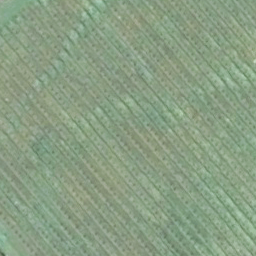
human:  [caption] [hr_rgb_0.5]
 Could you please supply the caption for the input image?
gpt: It is a piece of cropland .

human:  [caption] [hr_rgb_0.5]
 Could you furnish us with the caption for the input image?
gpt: There is a piece of cropland .

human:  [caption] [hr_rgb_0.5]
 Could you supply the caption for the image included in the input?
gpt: It is a piece of farmland .

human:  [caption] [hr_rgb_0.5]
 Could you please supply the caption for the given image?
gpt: There is a piece of farmland .

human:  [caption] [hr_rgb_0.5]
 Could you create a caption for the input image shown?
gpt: Here is a piece of farmland .